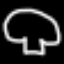
Label: mushroom